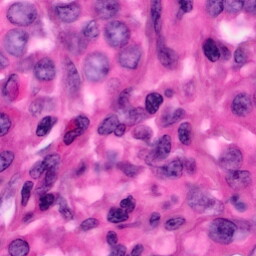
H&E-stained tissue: Pancreatic